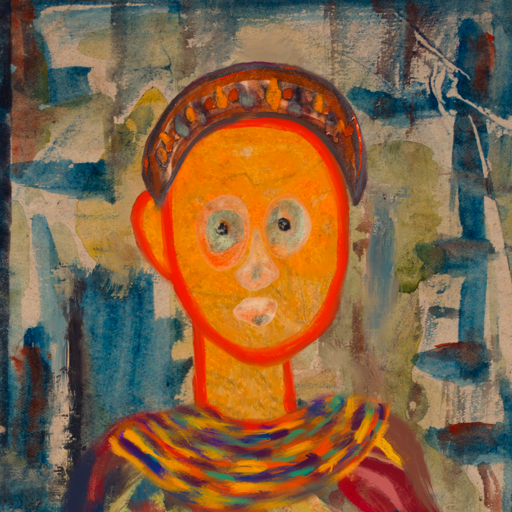
Background: Orphan, Head And Neck Front: Sisters, Face Front: Childish, Bust: Mother_And_Son_Son, Hair Front: Blank, Head Accessory: Hypocrite, Second Necklace: An_Impression_2, Necklace: Blank, Baby: Blank